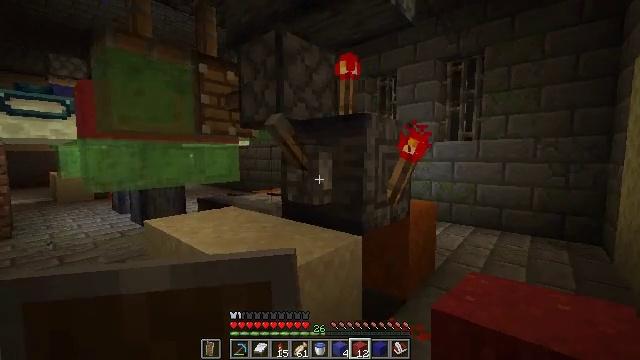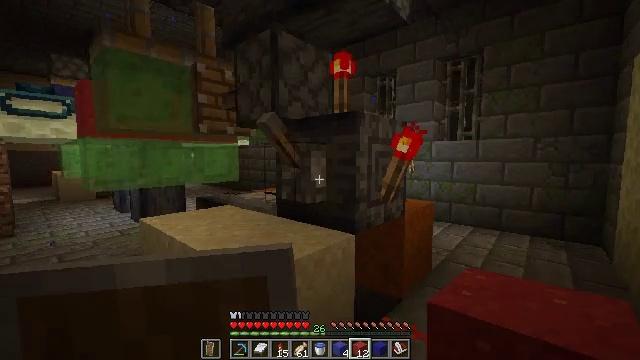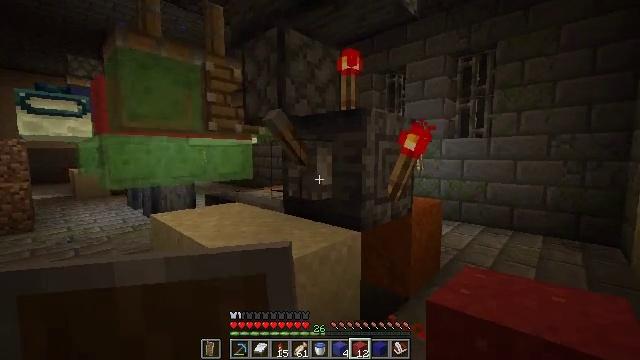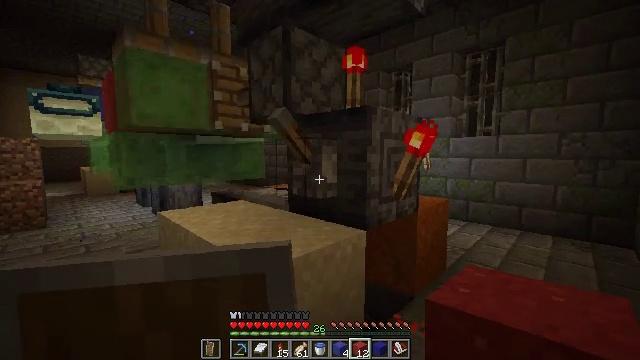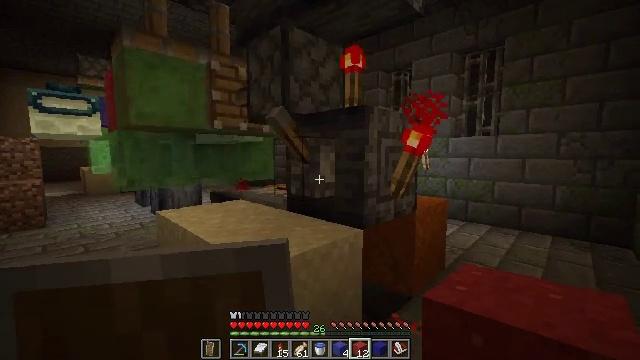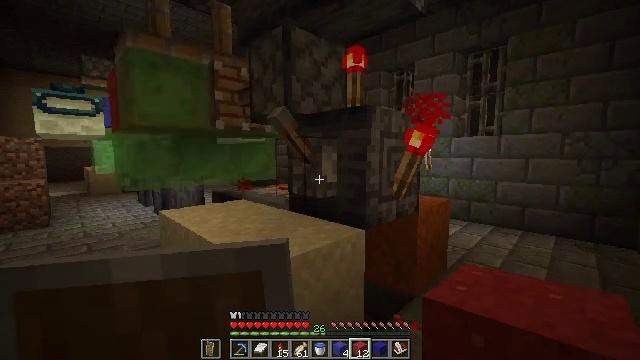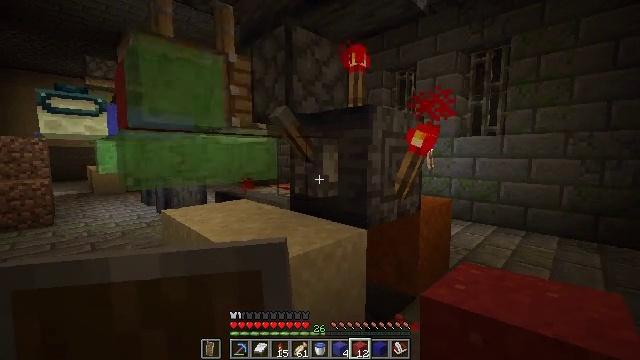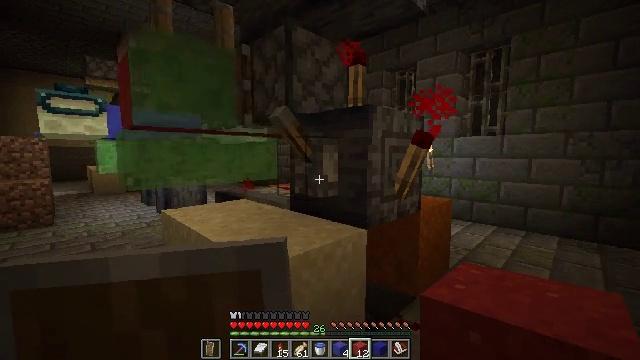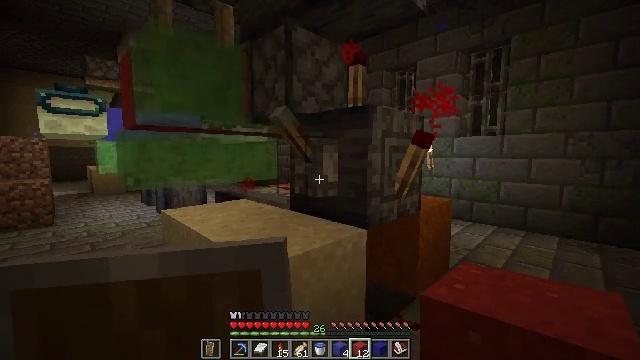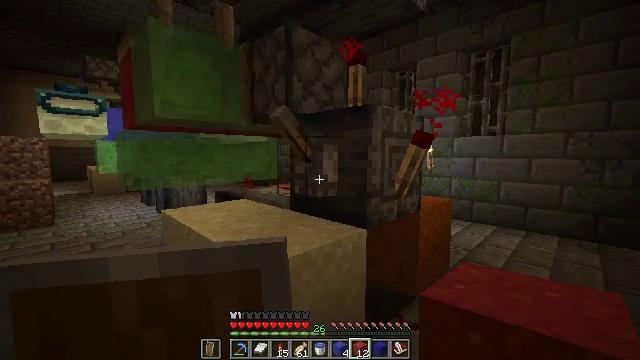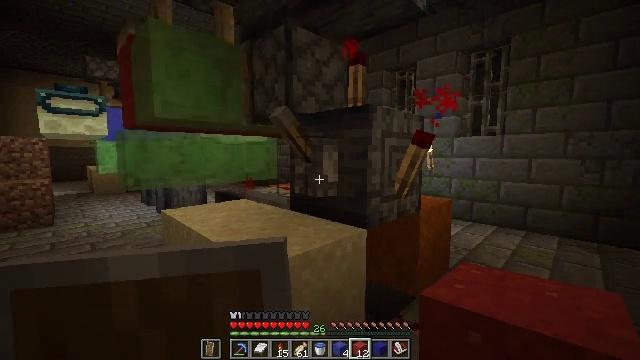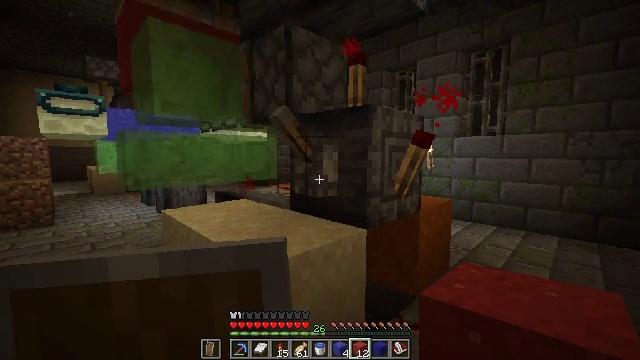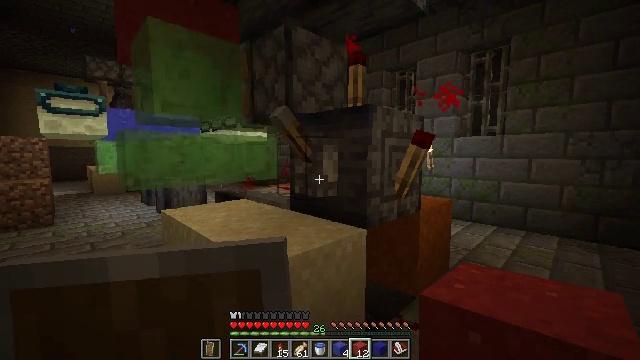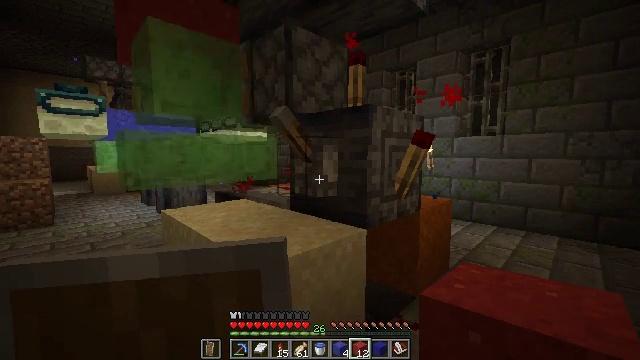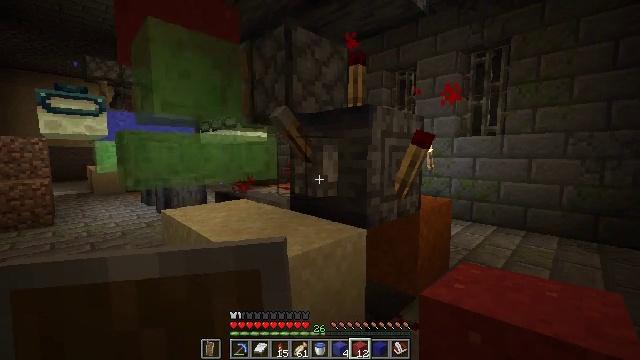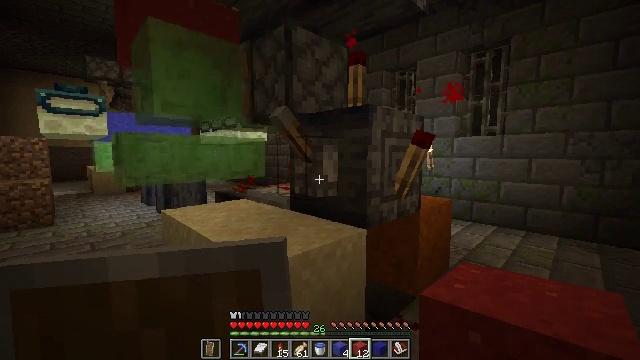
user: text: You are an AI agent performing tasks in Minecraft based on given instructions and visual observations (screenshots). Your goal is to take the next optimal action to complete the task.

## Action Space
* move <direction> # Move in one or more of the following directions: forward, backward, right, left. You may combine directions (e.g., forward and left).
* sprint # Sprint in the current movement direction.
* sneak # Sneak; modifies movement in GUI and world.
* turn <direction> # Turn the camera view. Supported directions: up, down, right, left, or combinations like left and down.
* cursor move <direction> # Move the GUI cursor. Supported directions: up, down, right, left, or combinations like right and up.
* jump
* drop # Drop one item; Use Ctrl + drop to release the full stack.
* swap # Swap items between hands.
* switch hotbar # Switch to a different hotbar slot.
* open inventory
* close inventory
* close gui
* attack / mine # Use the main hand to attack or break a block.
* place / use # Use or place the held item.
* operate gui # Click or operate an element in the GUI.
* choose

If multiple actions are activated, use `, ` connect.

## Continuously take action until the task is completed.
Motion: motion action
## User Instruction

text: Dig up the red concrete powder block.
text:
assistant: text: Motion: no_op
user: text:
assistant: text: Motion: turn left
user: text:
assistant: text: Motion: turn left
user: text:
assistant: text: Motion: no_op
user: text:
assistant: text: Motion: no_op
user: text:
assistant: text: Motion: no_op
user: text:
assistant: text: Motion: no_op
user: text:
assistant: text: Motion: no_op
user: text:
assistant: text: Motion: no_op
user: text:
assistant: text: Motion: no_op
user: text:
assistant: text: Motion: no_op
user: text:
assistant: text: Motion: no_op
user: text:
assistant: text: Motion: no_op
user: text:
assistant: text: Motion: no_op
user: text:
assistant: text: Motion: no_op
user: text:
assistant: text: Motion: no_op
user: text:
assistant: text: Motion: no_op
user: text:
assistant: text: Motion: no_op
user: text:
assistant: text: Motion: no_op
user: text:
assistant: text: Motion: no_op
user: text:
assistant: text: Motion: no_op
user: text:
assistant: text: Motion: no_op
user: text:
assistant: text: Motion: no_op
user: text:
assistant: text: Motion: no_op
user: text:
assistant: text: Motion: use / place
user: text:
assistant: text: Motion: use / place
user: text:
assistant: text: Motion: no_op
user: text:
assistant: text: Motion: no_op
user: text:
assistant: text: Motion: no_op
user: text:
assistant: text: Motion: no_op